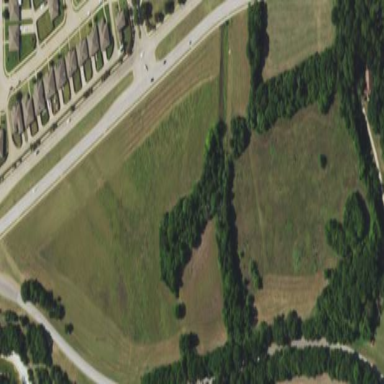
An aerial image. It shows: Grassy plot area designated for zoning.